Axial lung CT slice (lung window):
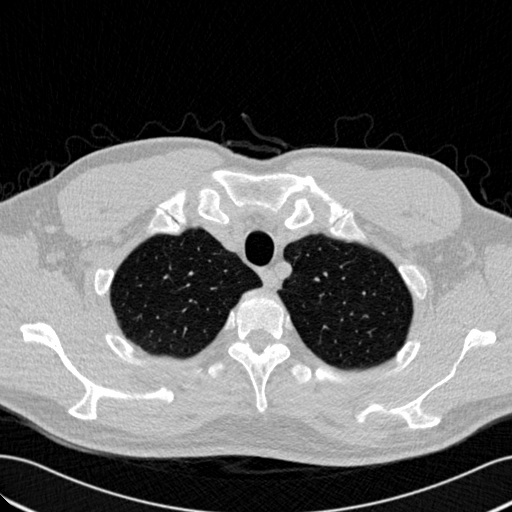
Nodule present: no